Question: I'm trying to start my Strapi app into Google App Engine, I did deployed successfully, but I keep getting this error on the logs:
> Server wasn't able to start properly
Error: getaddrinfo EAI_AGAIN /cloudsql/connectionName
Error Log:

I followed the instructions of deployment, but maybe something is missing, is like my app can't establish the connection with my Cloud SQL for MySQL database.
This is my .yaml file:
'''
runtime: nodejs12
instance_class: F2
env_variables:
HOST: '0.0.0.0'
NODE_ENV: 'production'
DATABASE_NAME: 'test'
DATABASE_USERNAME: '***'
DATABASE_PASSWORD: '***'
INSTANCE_CONNECTION_NAME: '***'
beta_settings:
cloud_sql_instances: '***'
'''
'''
module.exports = ({ env }) => ({
defaultConnection: 'default',
connections: {
default: {
connector: 'bookshelf',
settings: {
client: 'mysql',
host: '/cloudsql/${env('INSTANCE_CONNECTION_NAME')}',
database: env('DATABASE_NAME'),
username: env('DATABASE_USERNAME'),
password: env('DATABASE_PASSWORD'),
},
},
},
});
'''
If someone knows about this and can help me I will appreciate it.
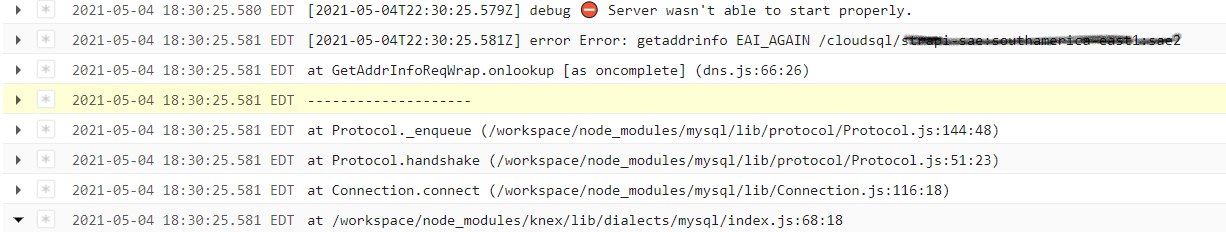
Answer: After reviewing their official <URL>. I tested and it works on v3.6.1.
After following their deployment guide, install mysql driver on your project:
'''
yarn add mysql
'''
Then, change 'host' to 'socketPath':
'''
module.exports = ({ env }) => ({
defaultConnection: 'default',
connections: {
default: {
connector: 'bookshelf',
settings: {
client: 'mysql',
socketPath: '/cloudsql/${env('INSTANCE_CONNECTION_NAME')}',
database: env('DATABASE_NAME'),
username: env('DATABASE_USERNAME'),
password: env('DATABASE_PASSWORD'),
},
},
},
});
'''
Then to manage your project, go to the administration panel at /admin of your GAE URL.